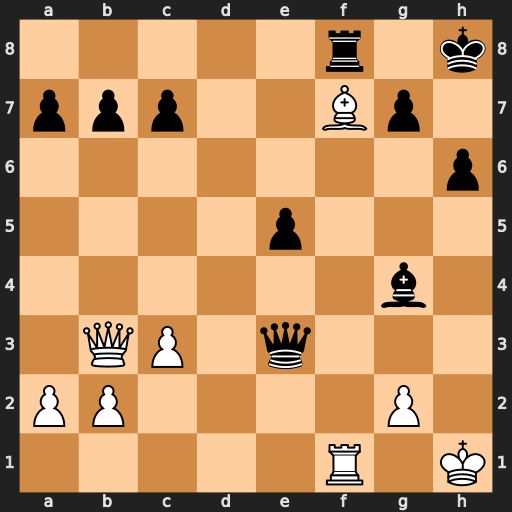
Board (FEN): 5r1k/ppp2Bp1/7p/4p3/6b1/1QP1q3/PP4P1/5R1K
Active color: w
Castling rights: -
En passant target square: -
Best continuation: Qb4 Rxf7 Rxf7 Qe1+ Kh2